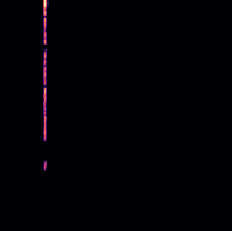
Sound class: Baby cry